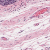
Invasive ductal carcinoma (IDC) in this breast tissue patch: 0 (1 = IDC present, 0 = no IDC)